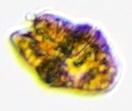
Label: Akashiwo